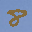
Label: 8